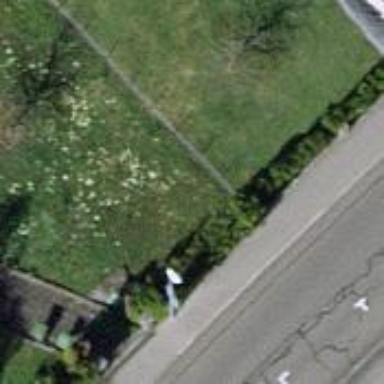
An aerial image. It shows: Hedge acting as barrier.